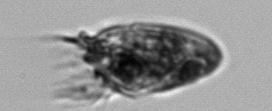
Label: Strombidium_morphotype1